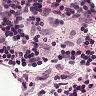
Metastatic tissue present: no